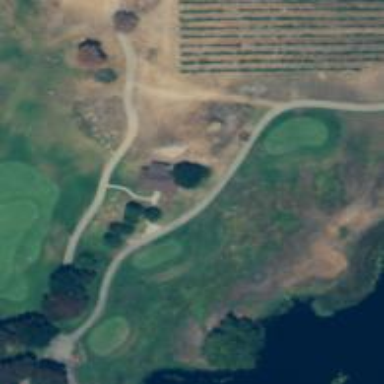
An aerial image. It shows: Footway on the golf path at Eagle Vines Golf Course.